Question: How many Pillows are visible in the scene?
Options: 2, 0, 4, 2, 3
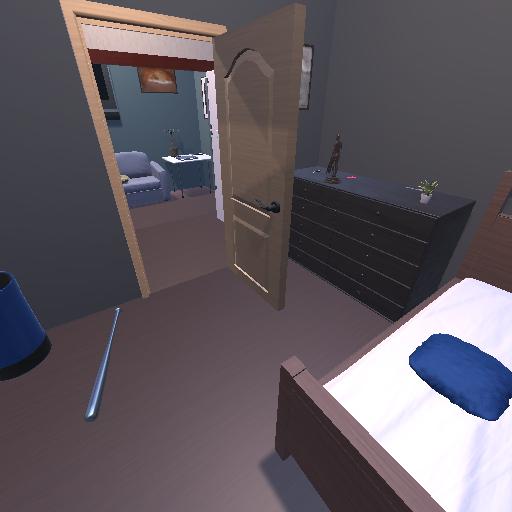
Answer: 2